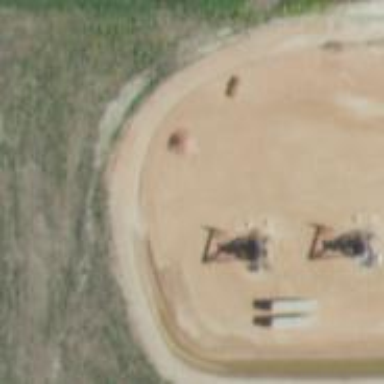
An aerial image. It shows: Petroleum well.